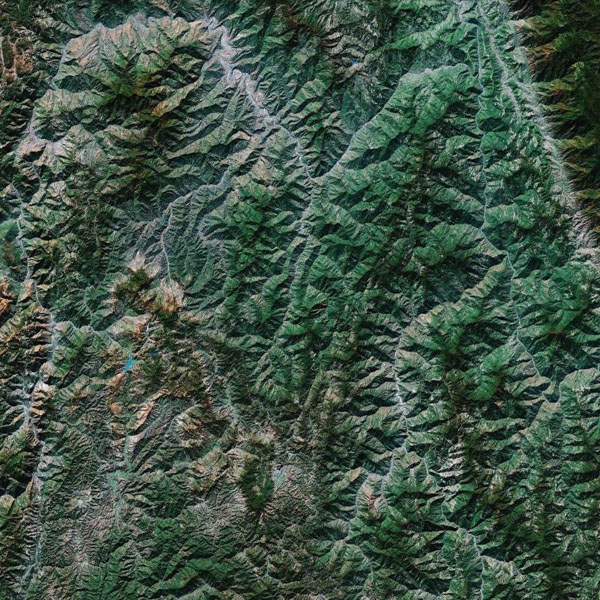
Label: Mountain